Question: A project I have been working on was upgraded from .NET Framework 4.6.2 to 4.7.2.
On build, in a file that is not my code, I get the following error:
<URL>
I also see the same error in the build tab of my project properties.

I'm at a loss- I've searched for the error and am coming up empty. Has anyone encountered and/or resolved this before?
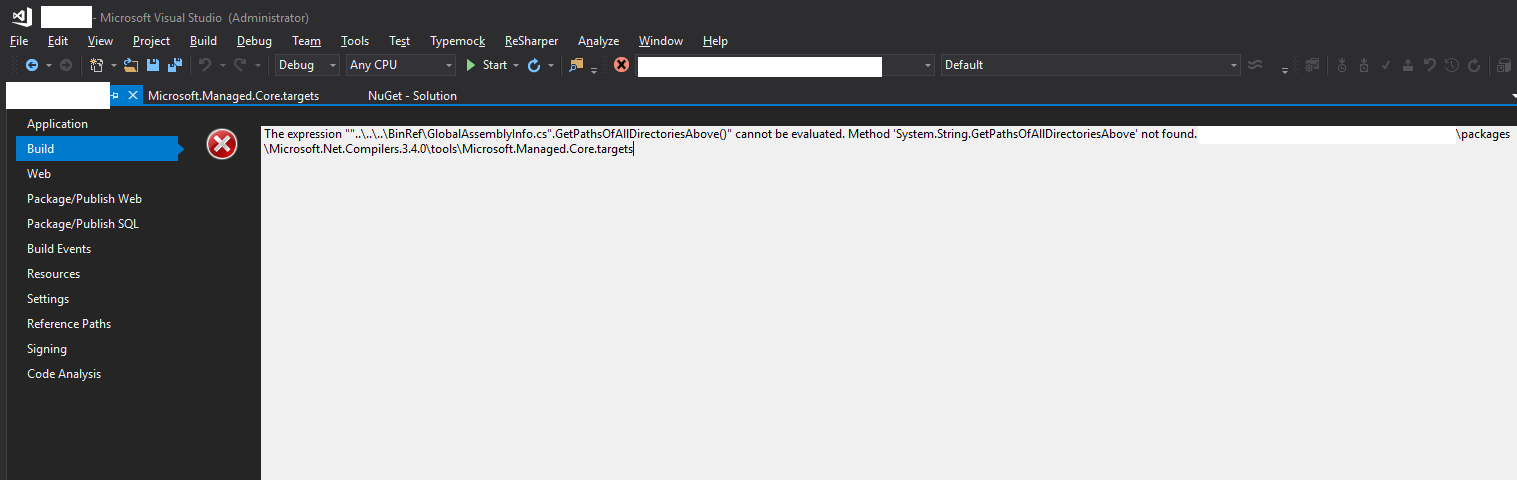
Answer: Looks like after upgrading your build tool is changed from MSBUILD to Roslyn. <URL> is Roslyn target file.
if you have following Nuget packages installed:
- Microsoft.CodeDom.Providers.DotNetCompilerPlatform- Microsoft.Net.Compilers
Then possibly it's causing the issue. Upgrade the 'Microsoft.CodeDom.Providers.DotNetCompilerPlatform' to 2.x and . That should fix the issue.